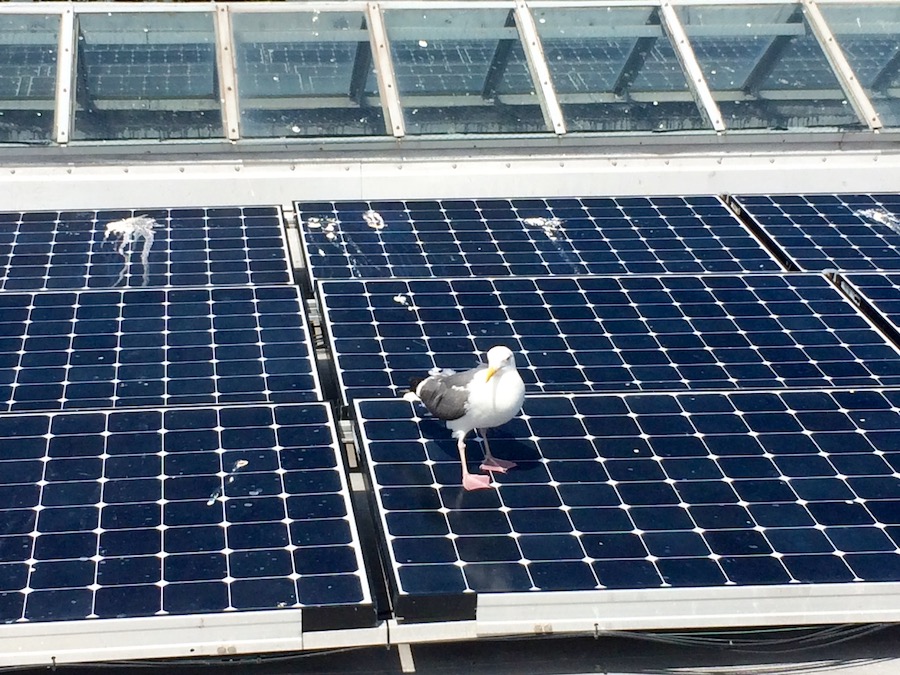
Label: Bird-drop